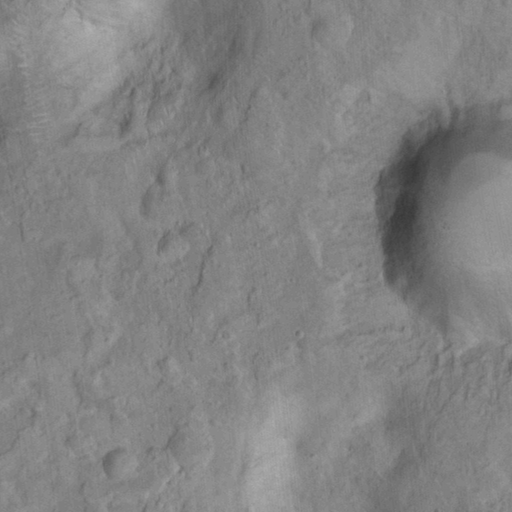
Objects detected: cone, cone